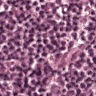
Metastatic tissue present: no